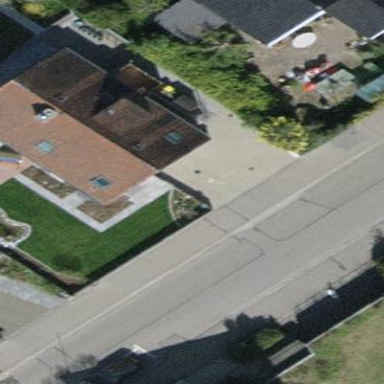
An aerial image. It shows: Detached building with tiled roof.